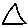
Label: triangle